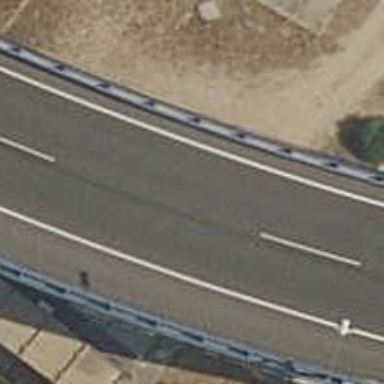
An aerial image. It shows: Motorway link bridge.